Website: apple
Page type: customer-info-address
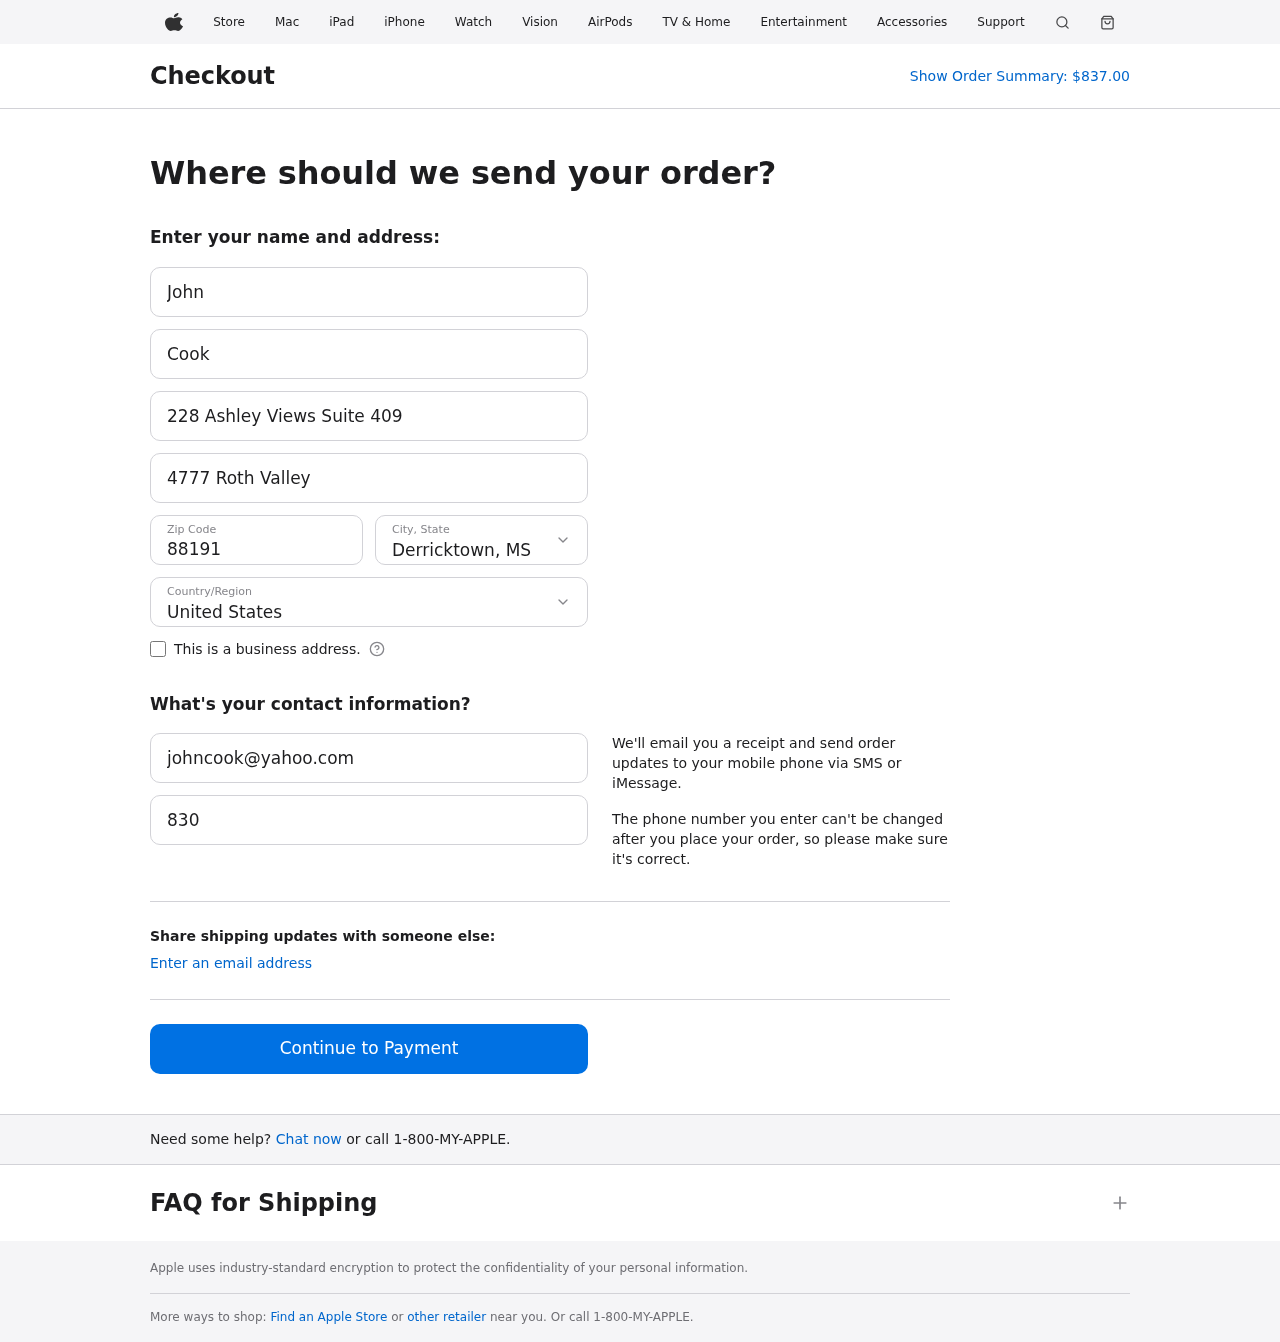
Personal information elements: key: PII_CITY_STATE
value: Derricktown, MS
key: PII_COUNTRY
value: United States
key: PII_EMAIL
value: johncook@yahoo.com
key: PII_FIRSTNAME
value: John
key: PII_LASTNAME
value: Cook
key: PII_PHONE
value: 8302345305
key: PII_POSTCODE
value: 88191
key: PII_STREET
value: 228 Ashley Views Suite 409
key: PII_STREET2
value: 4777 Roth Valley
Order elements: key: ORDER_TOTAL
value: $837.00